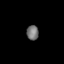
Tissue: lung
Cell type: Epithelial cells
Senescence score: 0.1802
Nuclear area (px): 173
Mean DAPI intensity: 114.954